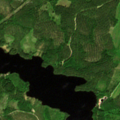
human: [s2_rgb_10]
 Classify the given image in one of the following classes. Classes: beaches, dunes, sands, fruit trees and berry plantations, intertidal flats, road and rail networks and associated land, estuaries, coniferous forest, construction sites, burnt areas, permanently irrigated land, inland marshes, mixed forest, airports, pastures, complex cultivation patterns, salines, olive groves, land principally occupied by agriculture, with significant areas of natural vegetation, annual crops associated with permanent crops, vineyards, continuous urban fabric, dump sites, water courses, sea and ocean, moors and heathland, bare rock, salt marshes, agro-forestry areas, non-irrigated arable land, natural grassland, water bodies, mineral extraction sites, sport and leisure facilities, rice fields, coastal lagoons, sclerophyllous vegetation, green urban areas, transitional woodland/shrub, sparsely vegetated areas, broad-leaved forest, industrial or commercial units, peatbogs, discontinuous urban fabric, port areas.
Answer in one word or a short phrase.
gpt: coniferous forest, mixed forest, transitional woodland/shrub, water bodies